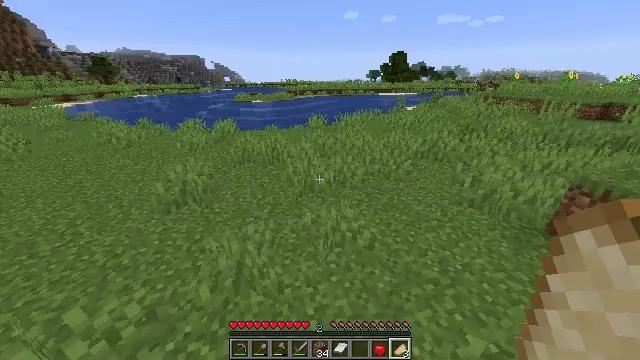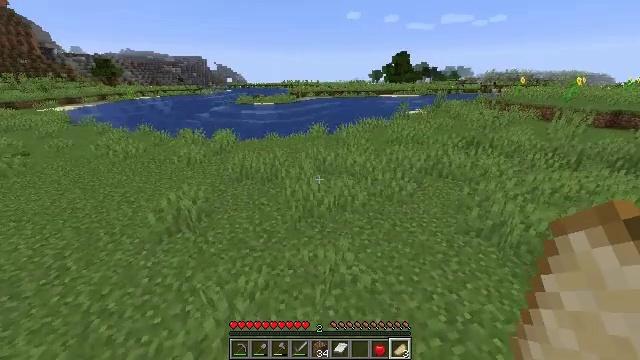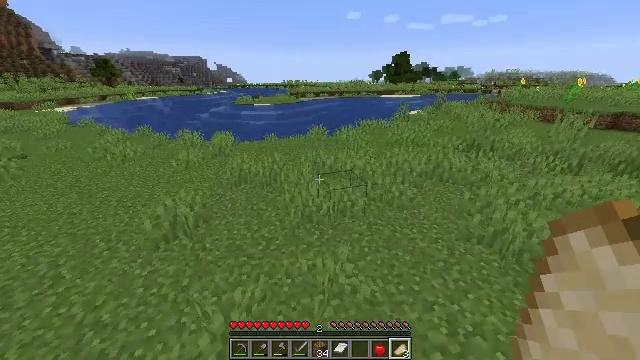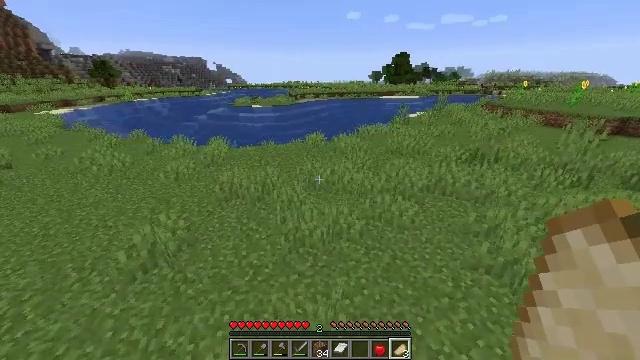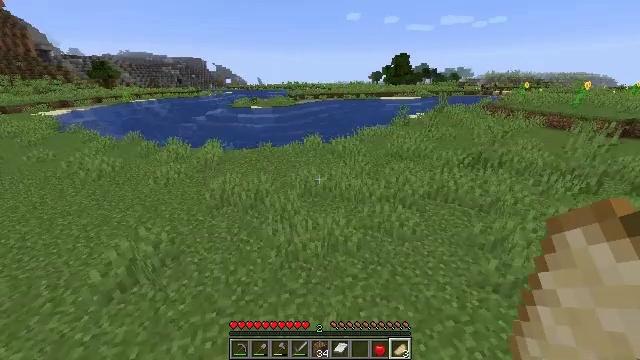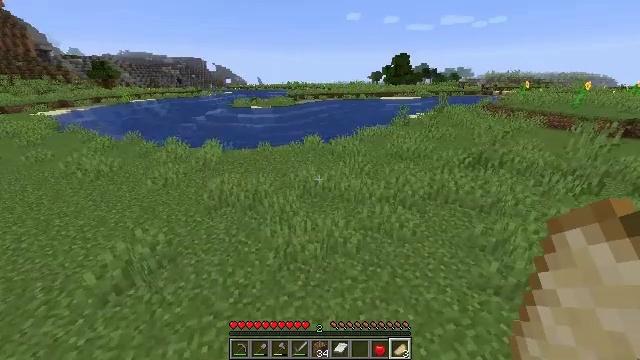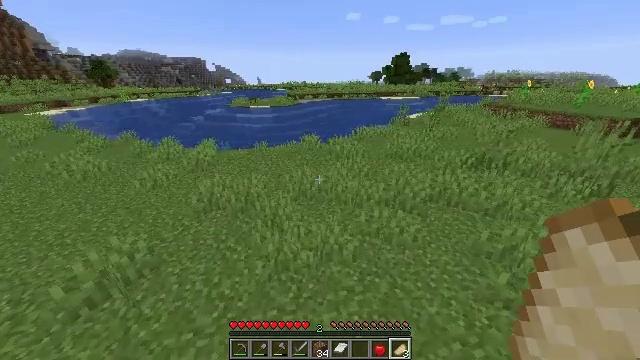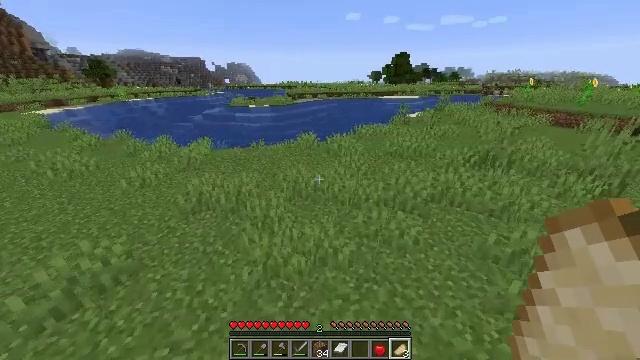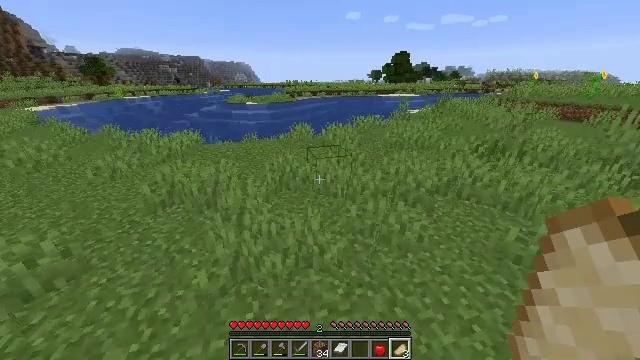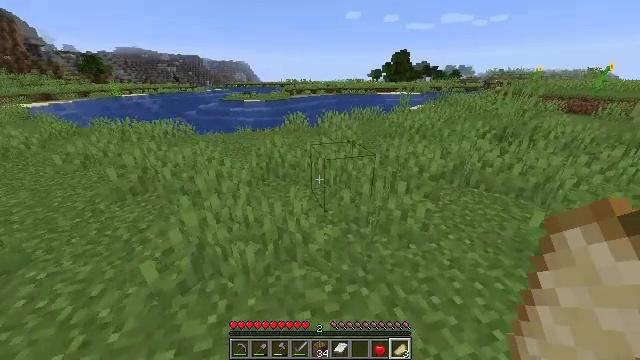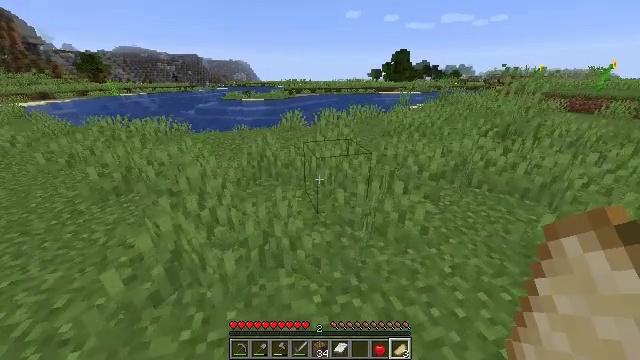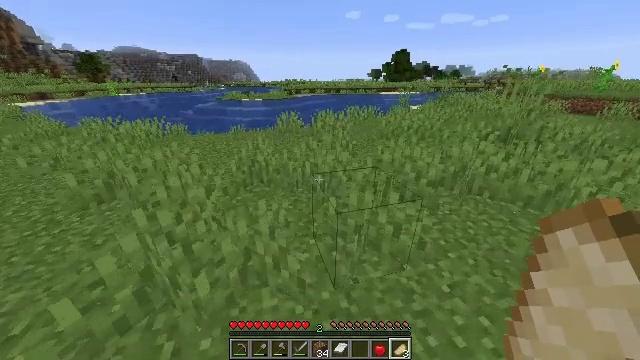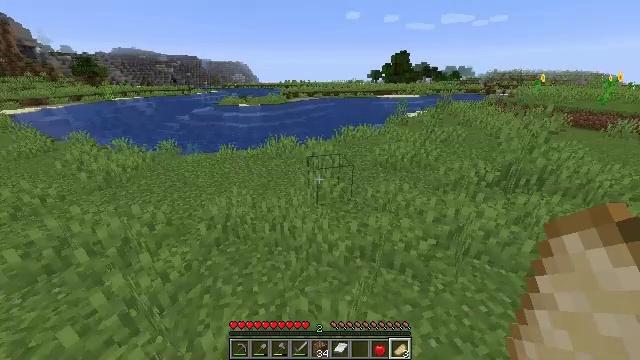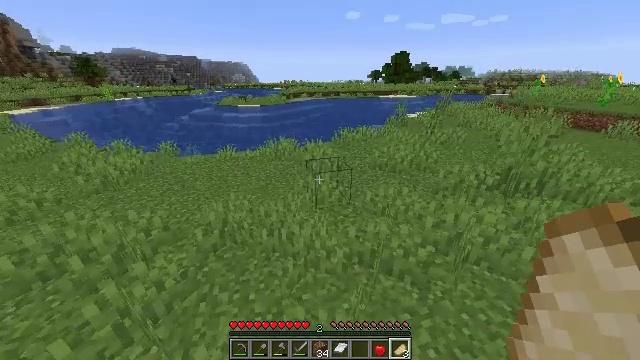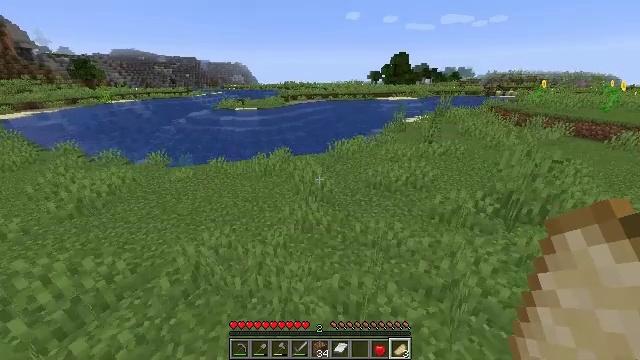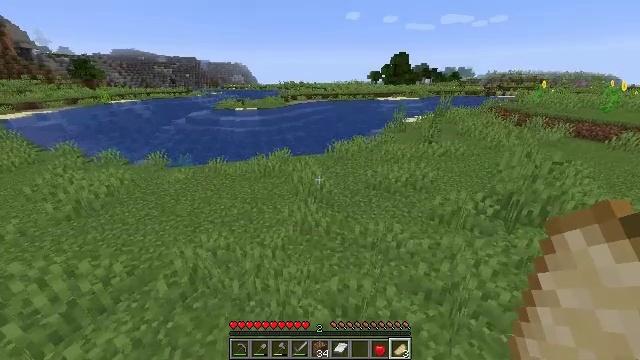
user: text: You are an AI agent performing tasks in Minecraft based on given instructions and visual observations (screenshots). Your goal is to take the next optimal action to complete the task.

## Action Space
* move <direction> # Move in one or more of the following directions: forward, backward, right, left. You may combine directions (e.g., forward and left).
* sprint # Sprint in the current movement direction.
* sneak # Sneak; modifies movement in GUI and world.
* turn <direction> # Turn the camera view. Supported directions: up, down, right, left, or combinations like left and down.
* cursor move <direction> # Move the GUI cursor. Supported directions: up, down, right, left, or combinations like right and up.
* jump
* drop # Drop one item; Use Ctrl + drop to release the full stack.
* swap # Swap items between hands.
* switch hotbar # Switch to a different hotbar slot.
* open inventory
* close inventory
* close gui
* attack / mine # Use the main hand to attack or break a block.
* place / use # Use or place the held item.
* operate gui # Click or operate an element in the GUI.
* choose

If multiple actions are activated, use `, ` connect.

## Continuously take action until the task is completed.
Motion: motion action
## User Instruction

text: Mine the clay from the riverbed.
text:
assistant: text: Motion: move forward and move right, sprint, jump
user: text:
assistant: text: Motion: move forward and move right, sprint, jump
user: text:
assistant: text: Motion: move forward and move right, sprint, jump
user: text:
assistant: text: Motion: move forward and move right, sprint, jump
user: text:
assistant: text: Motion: move forward and move right, sprint, jump
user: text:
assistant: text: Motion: move forward and move right, sprint, jump
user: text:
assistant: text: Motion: move forward and move right, sprint, jump
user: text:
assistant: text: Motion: move forward and move right, sprint, jump
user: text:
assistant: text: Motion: move forward and move right, sprint, jump
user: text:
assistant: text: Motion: move forward and move right, sprint, jump
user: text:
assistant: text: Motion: move forward and move right, sprint, jump
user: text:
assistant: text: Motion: move forward and move right, sprint, jump
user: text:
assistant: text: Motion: move forward and move right, sprint, jump
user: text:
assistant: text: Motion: move forward and move right, sprint, jump
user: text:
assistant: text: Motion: move forward and move right, sprint, jump
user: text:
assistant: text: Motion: move forward and move right, sprint, jump
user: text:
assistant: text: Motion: move forward and move right, sprint, jump
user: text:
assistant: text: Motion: move forward and move right, sprint, jump
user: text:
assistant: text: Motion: move forward and move right, sprint, jump
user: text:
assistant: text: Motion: move forward and move right, sprint, jump
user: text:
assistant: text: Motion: move forward and move right, sprint, jump
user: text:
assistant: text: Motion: move forward and move right, sprint, jump
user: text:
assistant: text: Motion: move forward and move right, sprint, jump
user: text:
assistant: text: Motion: move forward and move right, sprint, jump
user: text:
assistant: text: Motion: move forward and move right, sprint, jump
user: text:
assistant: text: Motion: move forward and move right, sprint, turn right, jump
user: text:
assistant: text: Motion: move forward and move right, sprint, turn right, jump
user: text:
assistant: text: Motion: move forward and move right, sprint, turn right, jump
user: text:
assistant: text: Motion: move forward and move right, sprint, jump
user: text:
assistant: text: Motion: move forward and move right, sprint, jump